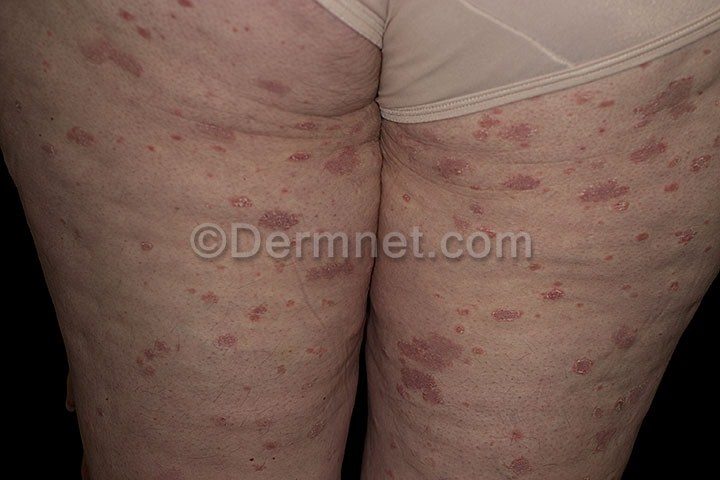
Disease: Psoriasis pictures Lichen Planus and related diseases